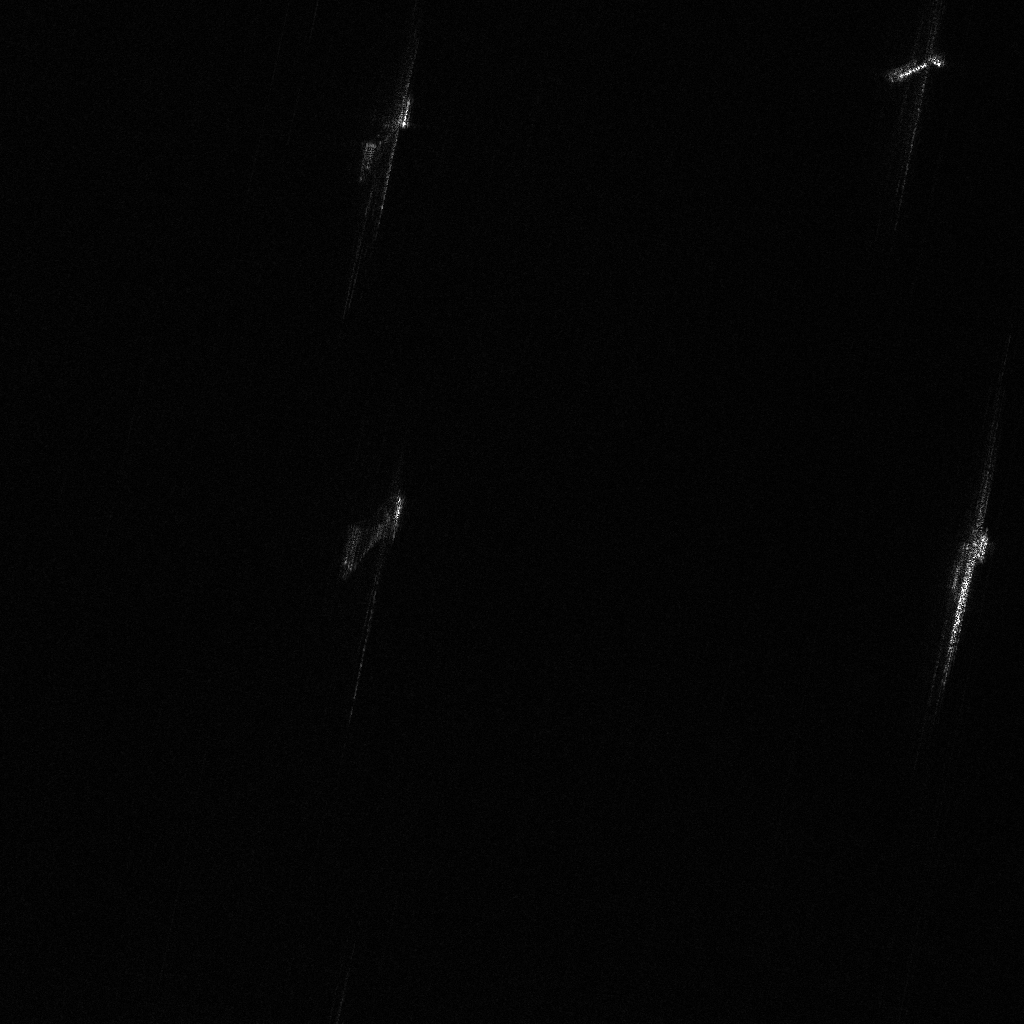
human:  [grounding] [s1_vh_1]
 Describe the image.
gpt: In the satellite image, there is  <ref>1 medium cell-container </ref> <box>[[92, 50, 95, 63, 13]]</box> located at right,  <ref>1 medium container </ref> <box>[[88, 3, 89, 9, 72]]</box> located at top right,  <ref>2 medium container </ref> <box>[[39, 8, 40, 12, 12], [35, 13, 36, 18, 12]]</box> located at top,  <ref>2 medium container </ref> <box>[[33, 50, 35, 56, 10], [37, 47, 39, 53, 10]]</box> located at center.